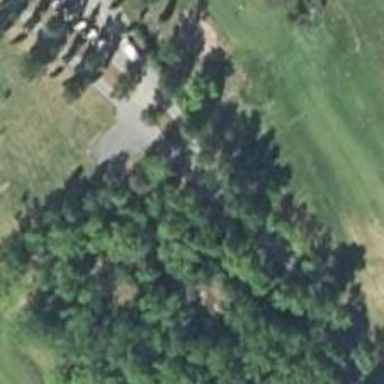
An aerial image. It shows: Grassy area designated as golf fairway.